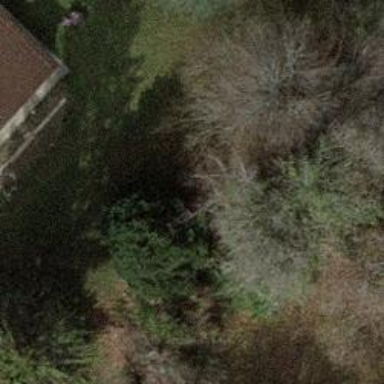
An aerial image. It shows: Evergreen tree with needle-leaved leaves.